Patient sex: M
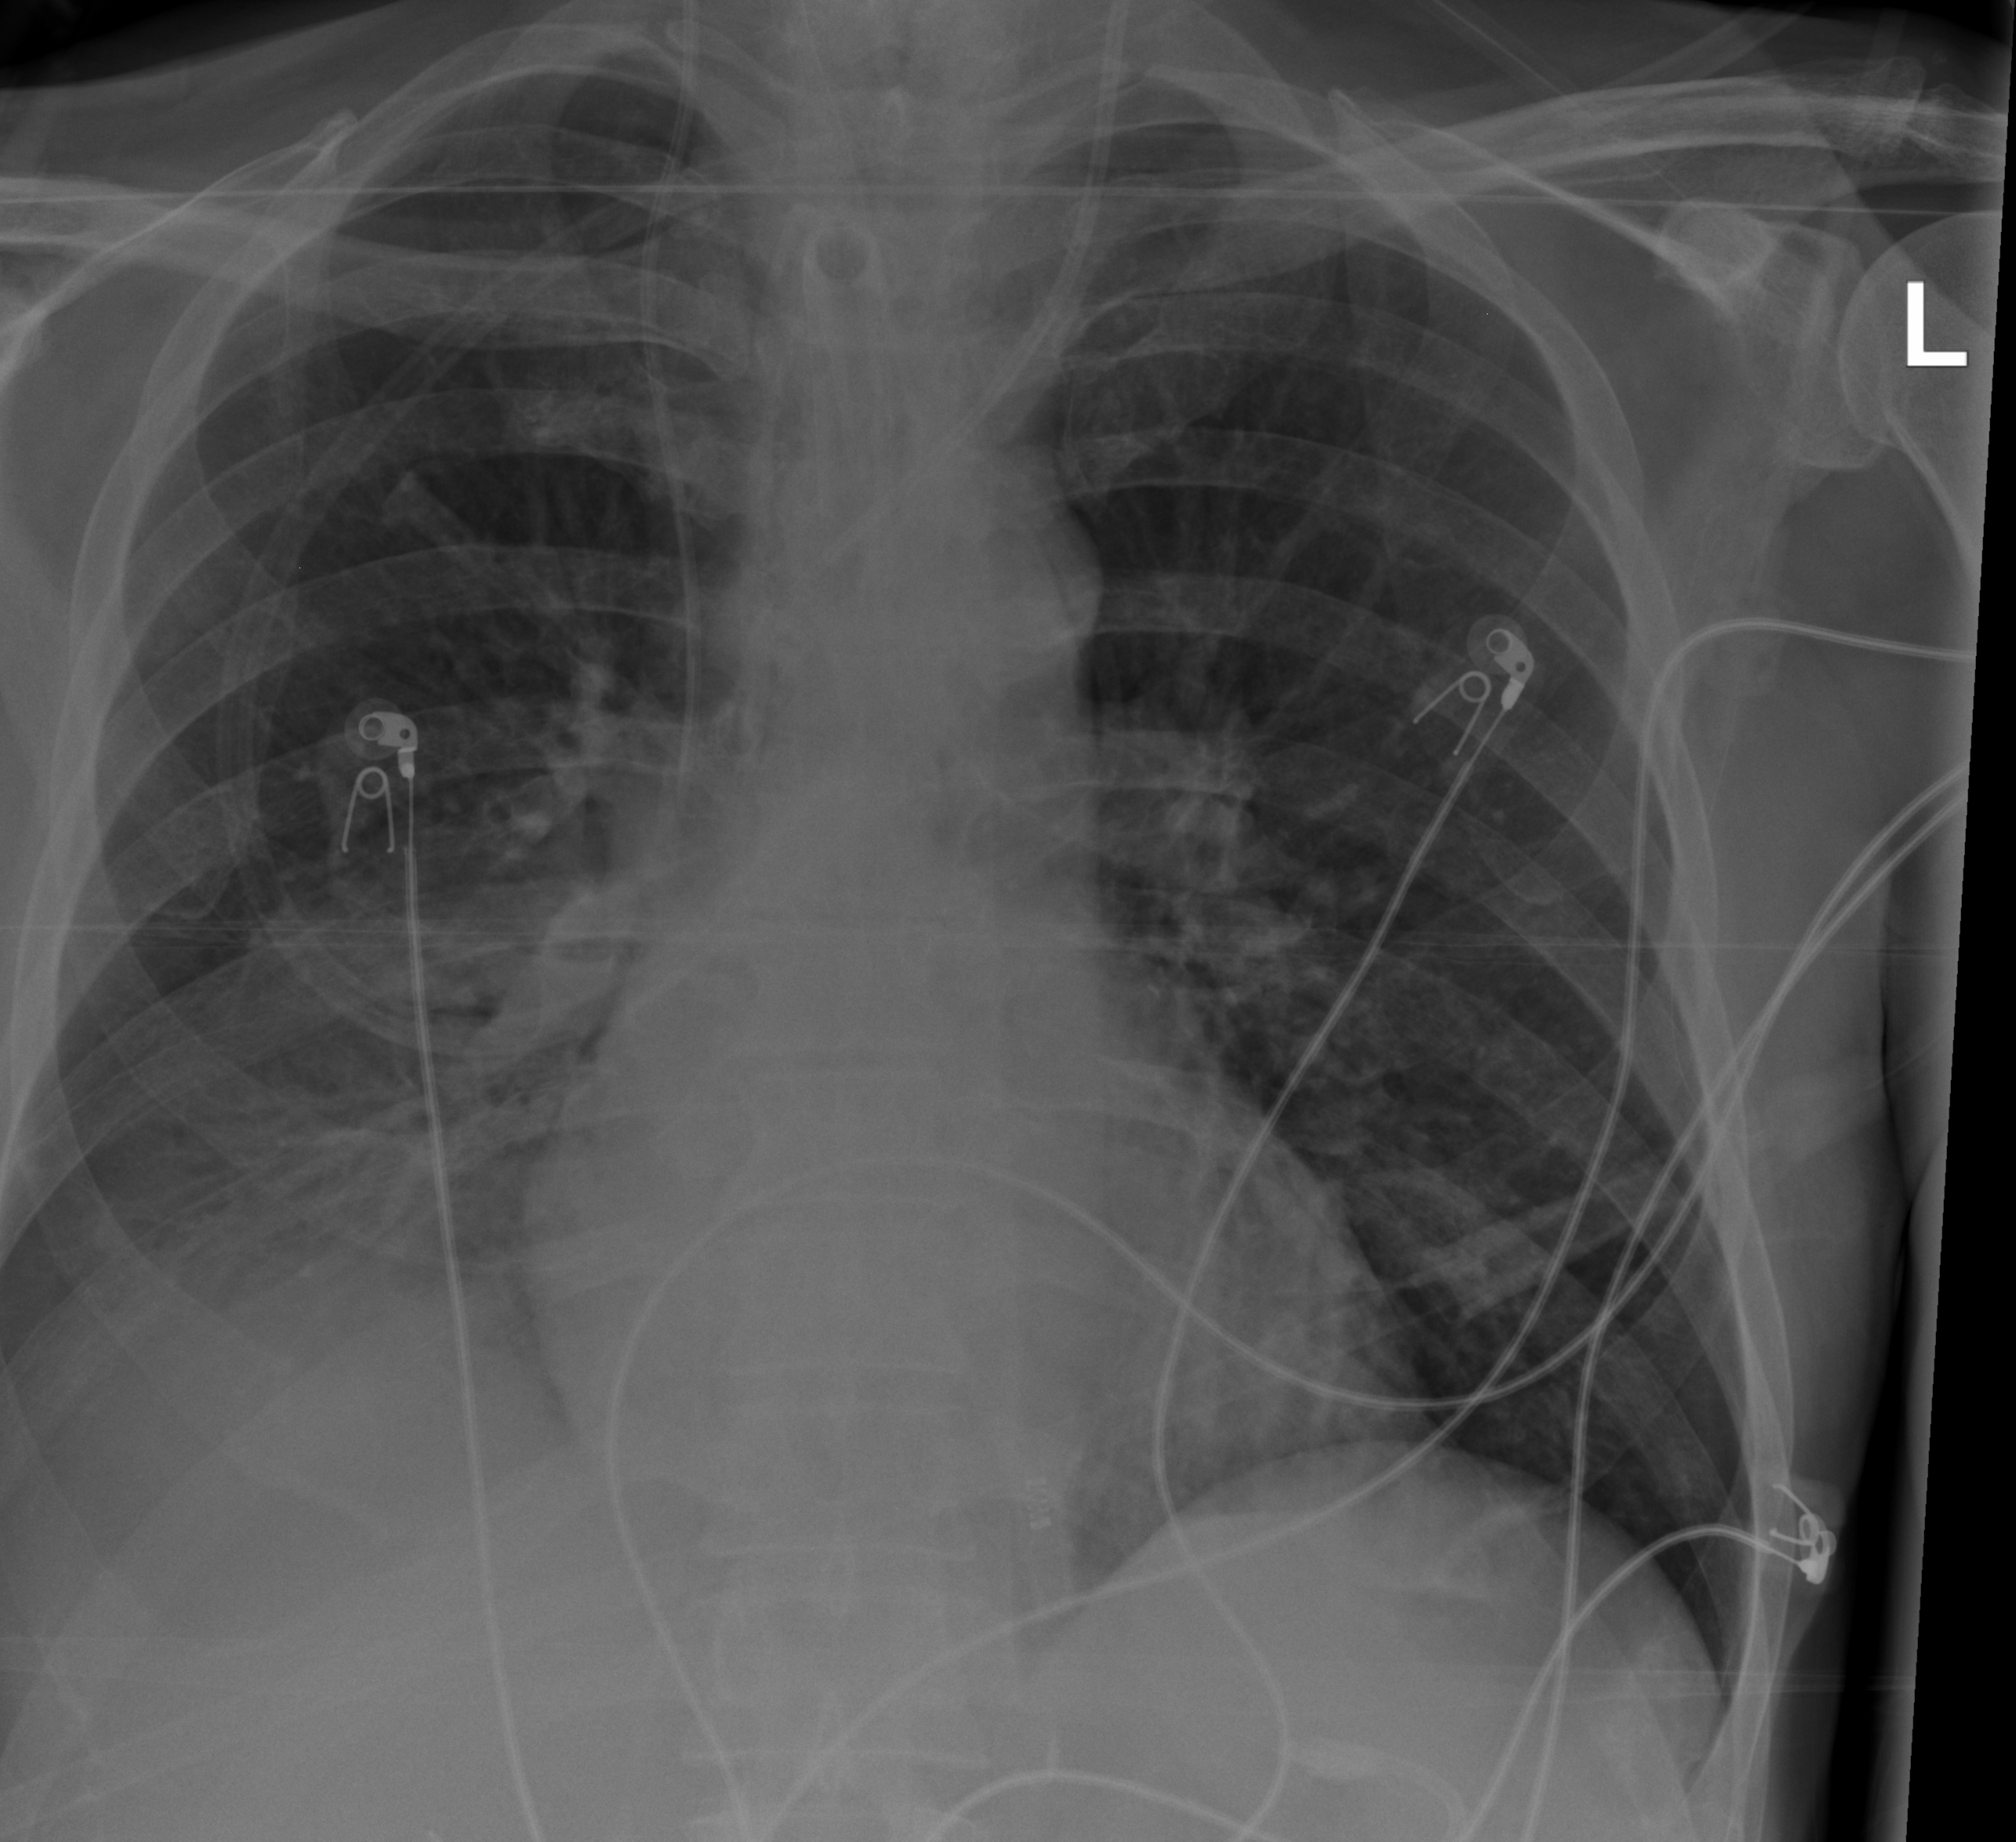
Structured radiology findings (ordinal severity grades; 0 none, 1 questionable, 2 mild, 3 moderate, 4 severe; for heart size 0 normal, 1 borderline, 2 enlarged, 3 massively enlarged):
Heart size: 0
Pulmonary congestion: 0
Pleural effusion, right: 2
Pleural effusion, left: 0
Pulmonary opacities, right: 2
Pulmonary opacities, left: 0
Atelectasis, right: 2
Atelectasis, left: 0